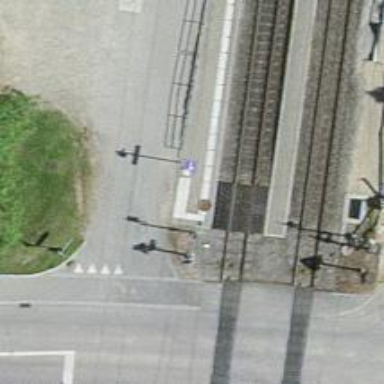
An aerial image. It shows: Railway signal.